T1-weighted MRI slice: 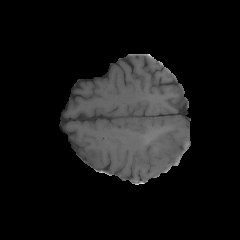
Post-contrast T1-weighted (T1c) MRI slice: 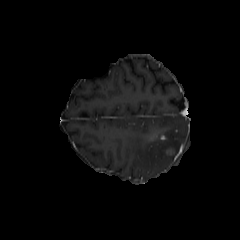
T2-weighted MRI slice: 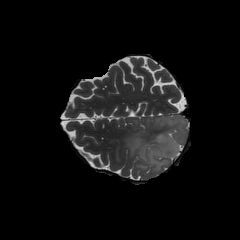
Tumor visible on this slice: yes